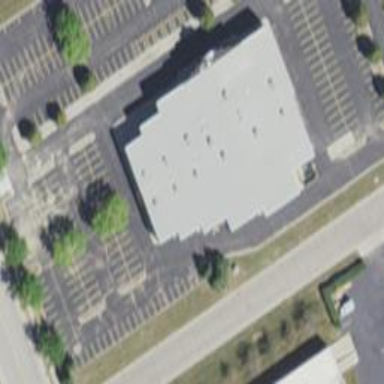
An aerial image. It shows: Commercial building hosting cinema.